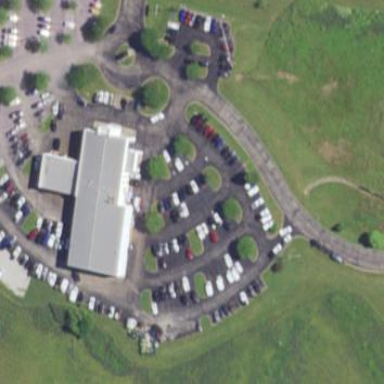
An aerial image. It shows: Shop that sells cars.